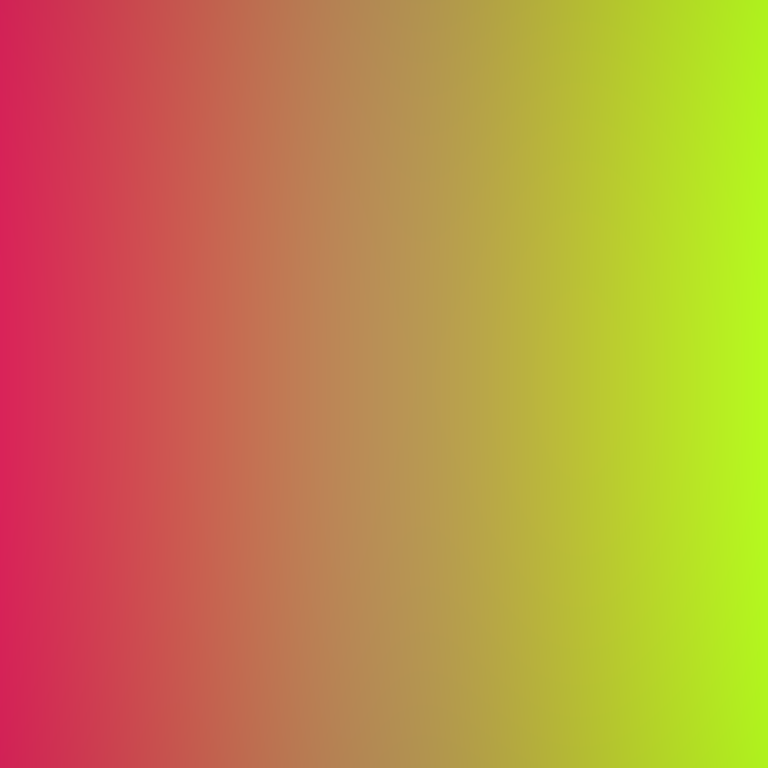
Abstract light effect, smooth gradient from vibrant red to bright yellow, energetic atmosphere, soft blend, no room, no furniture, no objects.